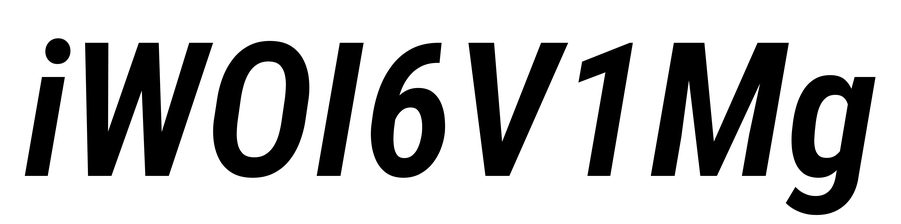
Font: Roboto-Italic_Condensed_SemiBold_Italic